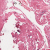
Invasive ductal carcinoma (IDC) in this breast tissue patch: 0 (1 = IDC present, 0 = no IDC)